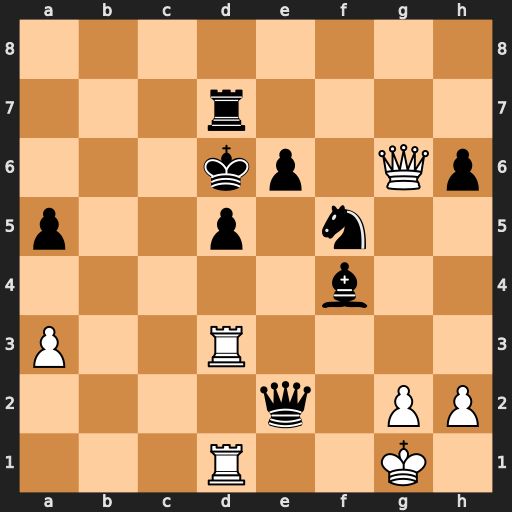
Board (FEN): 8/3r4/3kp1Qp/p2p1n2/5b2/P2R4/4q1PP/3R2K1
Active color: w
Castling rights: -
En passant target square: -
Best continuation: Rxd5+ Kc6 Rxd7 Bd6 R7xd6+